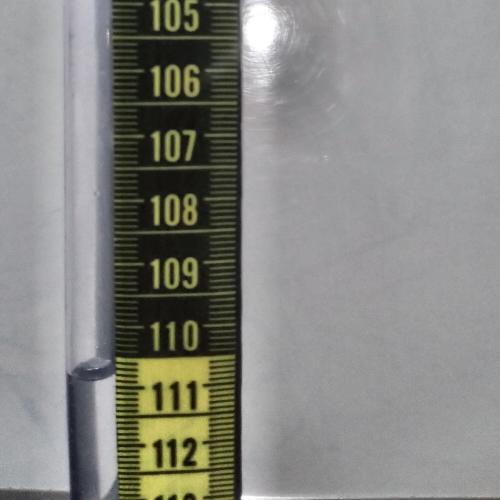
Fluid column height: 110.8 cm